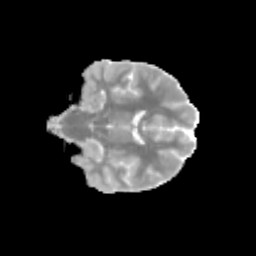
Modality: MD
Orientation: coronal
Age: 13
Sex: male
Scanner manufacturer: siemens
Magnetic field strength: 3 T
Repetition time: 3.8 s
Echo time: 0.07 s